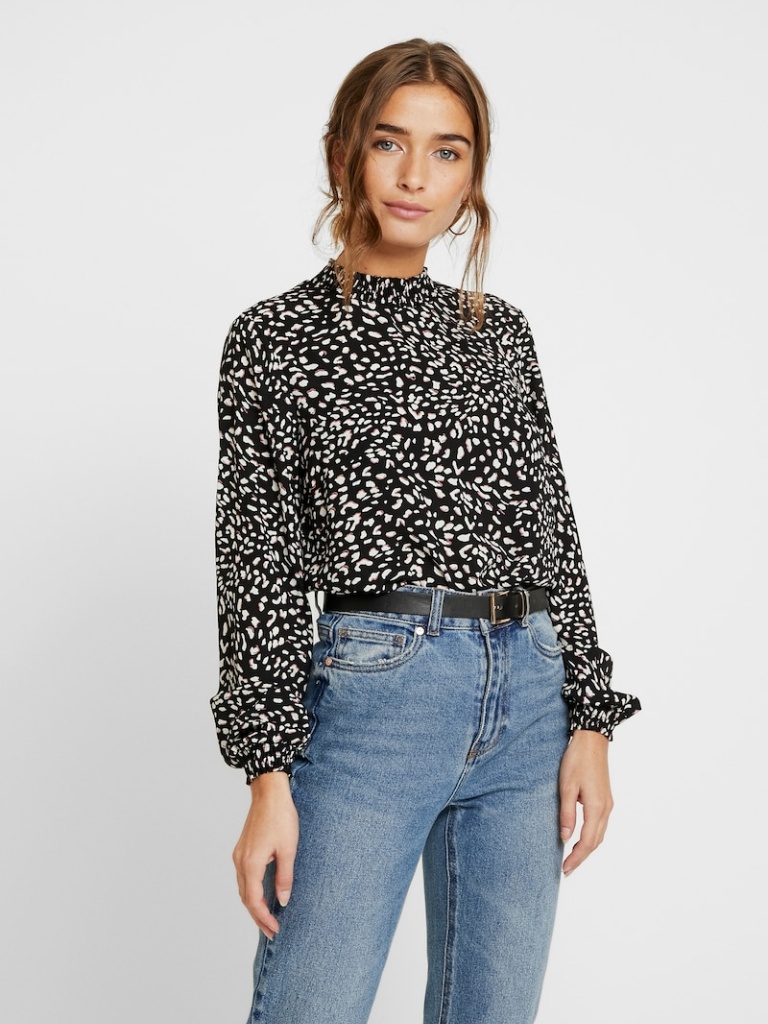
chiffon relaxed a long-sleeved with the sleeves down hip length Fully Tucked in turtleneck blouse